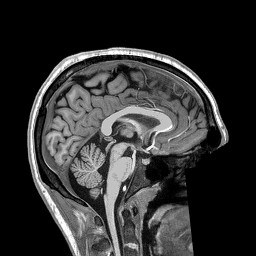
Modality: T1w
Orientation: sagittal